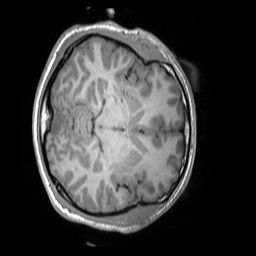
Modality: T1w
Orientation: axial
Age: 26
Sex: male
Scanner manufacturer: siemens
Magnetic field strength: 3 T
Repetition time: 1.55 s
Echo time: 0.00234 s